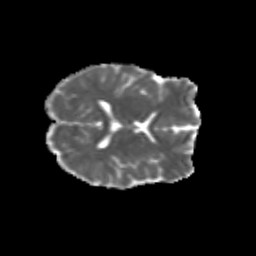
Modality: MD
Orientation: axial
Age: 31
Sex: female
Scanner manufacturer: siemens
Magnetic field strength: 3 T
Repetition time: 3.5 s
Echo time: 0.113 s